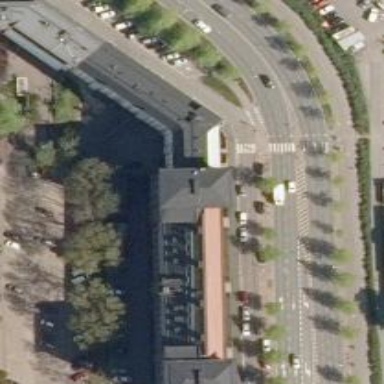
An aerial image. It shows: Building passage tunnel for footway.